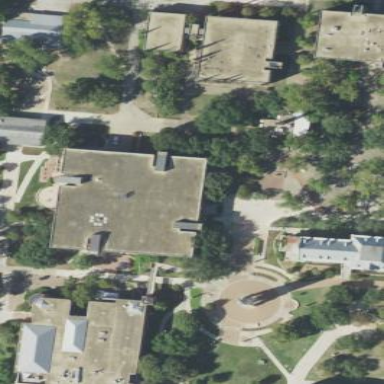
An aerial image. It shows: Library building.